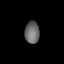
Tissue: skin
Cell type: Epithelial cells
Senescence score: 0.2761
Nuclear area (px): 317
Mean DAPI intensity: 104.495